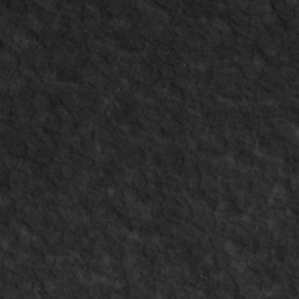
Label: non_frost